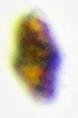
Label: Akashiwo